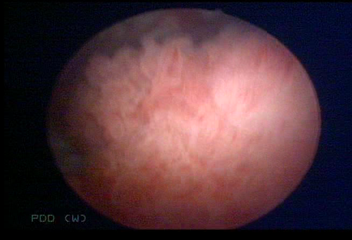
Modality: WLC
Class: Malignant
Subclass: HighGradePapillary
Lesion: L1
Stage: T1
Morphology: Papillary
Bladder cancer association: Yes
Annotated structures: Tumor